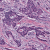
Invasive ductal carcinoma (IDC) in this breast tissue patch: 1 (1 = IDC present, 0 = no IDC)